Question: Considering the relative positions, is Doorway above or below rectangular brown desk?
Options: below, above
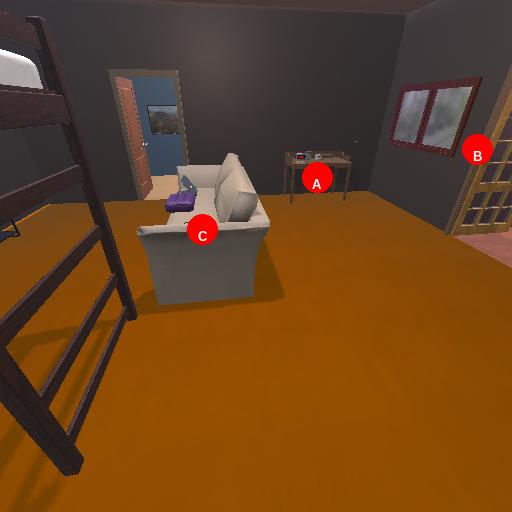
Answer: below